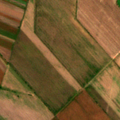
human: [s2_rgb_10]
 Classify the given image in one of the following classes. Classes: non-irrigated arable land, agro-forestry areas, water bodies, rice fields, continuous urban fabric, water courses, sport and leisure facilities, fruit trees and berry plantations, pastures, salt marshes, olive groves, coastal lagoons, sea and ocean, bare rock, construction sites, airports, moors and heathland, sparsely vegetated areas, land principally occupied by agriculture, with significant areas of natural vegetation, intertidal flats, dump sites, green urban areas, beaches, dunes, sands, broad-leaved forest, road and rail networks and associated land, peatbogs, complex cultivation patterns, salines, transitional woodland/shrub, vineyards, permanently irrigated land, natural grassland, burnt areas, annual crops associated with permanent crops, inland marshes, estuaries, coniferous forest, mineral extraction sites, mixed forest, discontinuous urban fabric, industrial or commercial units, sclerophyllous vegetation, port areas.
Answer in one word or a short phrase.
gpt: non-irrigated arable land